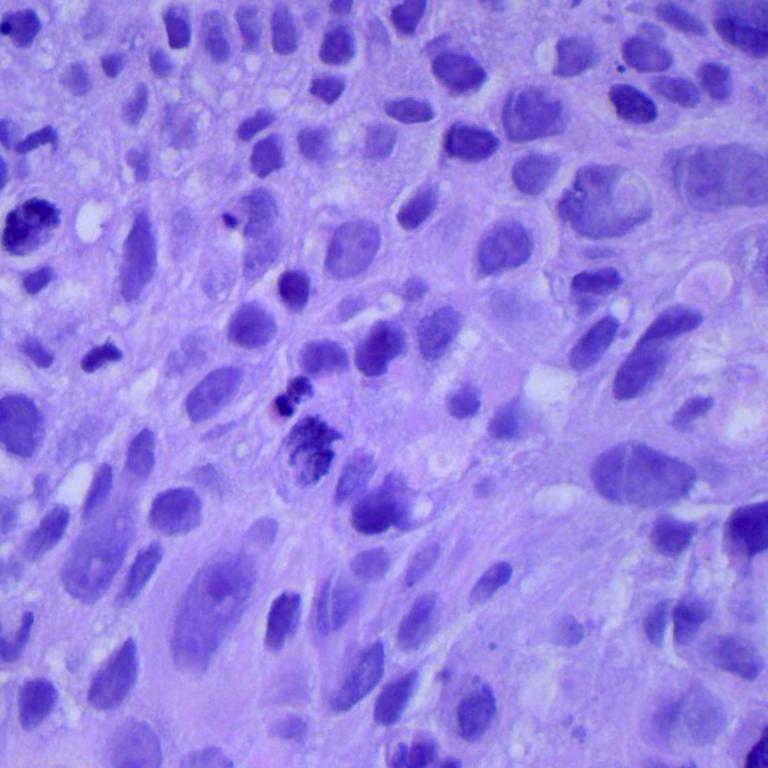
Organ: lung
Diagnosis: squamous carcinomas